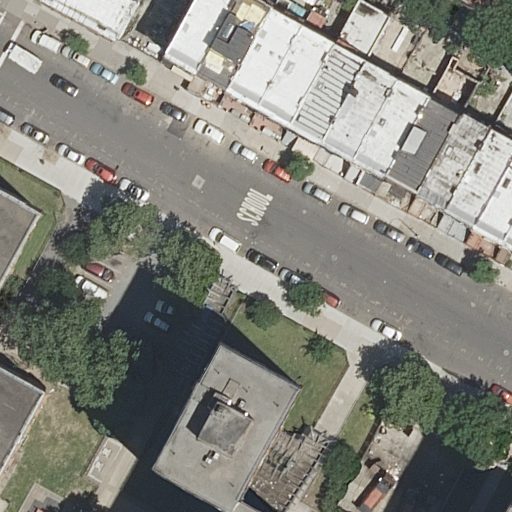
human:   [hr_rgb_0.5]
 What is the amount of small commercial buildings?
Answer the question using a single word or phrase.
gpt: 0

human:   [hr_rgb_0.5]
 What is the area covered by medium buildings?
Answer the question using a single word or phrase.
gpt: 1341m2

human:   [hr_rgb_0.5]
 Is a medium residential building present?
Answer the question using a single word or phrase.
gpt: yes

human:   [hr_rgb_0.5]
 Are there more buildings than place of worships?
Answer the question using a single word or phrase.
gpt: yes

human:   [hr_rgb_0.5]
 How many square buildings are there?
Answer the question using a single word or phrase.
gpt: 0

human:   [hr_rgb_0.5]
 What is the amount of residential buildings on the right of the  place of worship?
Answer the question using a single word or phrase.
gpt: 3

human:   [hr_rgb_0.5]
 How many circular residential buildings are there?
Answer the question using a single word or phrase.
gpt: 0

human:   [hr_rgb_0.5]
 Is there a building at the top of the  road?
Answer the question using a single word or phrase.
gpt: yes

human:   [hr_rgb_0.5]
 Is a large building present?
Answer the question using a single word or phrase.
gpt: yes

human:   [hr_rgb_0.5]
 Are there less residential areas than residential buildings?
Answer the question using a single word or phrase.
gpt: yes

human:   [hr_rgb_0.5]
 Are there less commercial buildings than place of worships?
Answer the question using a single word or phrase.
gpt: yes

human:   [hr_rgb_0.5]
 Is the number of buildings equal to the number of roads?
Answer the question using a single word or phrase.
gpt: no

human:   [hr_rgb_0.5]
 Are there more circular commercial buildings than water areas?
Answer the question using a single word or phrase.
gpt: no

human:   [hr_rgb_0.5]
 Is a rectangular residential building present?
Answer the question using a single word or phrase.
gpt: yes

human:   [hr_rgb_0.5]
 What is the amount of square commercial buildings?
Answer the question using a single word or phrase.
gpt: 0

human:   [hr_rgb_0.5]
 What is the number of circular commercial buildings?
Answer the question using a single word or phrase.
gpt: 0

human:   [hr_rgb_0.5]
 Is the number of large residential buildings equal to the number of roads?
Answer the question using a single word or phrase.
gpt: no

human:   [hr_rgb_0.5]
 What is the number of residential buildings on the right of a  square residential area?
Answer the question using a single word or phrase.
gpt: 0

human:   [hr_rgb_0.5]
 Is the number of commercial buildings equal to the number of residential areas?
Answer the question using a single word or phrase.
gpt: no

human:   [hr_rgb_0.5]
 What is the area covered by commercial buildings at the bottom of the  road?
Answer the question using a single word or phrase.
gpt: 0m2

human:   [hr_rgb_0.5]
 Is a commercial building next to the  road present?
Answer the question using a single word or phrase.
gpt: no

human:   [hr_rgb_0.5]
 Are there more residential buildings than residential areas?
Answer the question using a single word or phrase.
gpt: yes

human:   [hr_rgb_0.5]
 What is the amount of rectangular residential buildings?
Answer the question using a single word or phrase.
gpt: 15

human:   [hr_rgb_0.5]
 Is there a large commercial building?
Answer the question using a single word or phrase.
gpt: no

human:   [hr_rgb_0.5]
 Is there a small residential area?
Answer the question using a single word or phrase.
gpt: no

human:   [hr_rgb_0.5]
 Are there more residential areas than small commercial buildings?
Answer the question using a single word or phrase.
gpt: yes

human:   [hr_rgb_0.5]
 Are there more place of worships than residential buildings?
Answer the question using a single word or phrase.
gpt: no

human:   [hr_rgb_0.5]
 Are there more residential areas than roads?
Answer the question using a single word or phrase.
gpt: no

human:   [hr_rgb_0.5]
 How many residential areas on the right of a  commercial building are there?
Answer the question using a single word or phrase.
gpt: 0

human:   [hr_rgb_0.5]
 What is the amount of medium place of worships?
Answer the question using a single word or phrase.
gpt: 0

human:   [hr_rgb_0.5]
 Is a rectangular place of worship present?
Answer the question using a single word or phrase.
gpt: no

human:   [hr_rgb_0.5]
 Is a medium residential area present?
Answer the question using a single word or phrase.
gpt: yes

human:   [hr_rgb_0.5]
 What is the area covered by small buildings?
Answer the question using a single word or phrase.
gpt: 127m2

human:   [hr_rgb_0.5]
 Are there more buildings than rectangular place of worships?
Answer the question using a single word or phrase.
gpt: yes

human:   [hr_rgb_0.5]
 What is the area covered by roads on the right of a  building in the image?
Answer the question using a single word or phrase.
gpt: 0m2

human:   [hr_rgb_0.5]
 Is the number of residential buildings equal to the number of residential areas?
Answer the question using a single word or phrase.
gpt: no